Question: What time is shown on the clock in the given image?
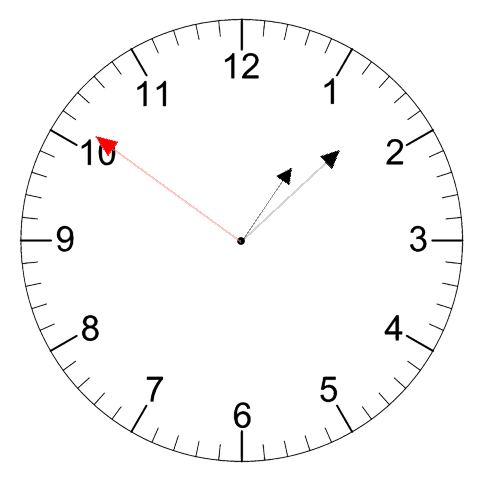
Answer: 01:07:51